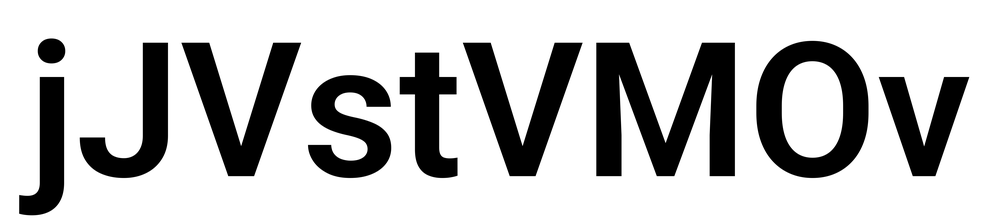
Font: Roboto_SemiBold